Aerial crown-view tile of a tropical tree (Barro Colorado Island, Panama), acquired 20240611:
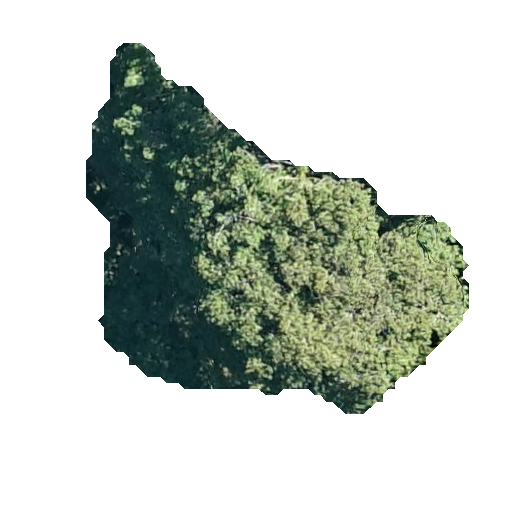
Species: Virola surinamensis
GBIF accepted scientific name: Virola surinamensis
Crown area: 131.89 m²